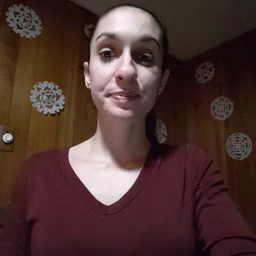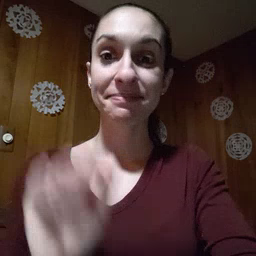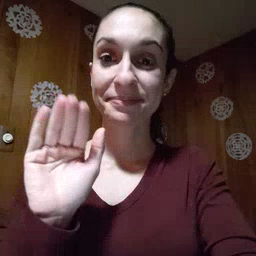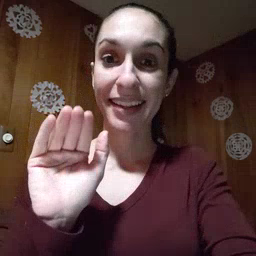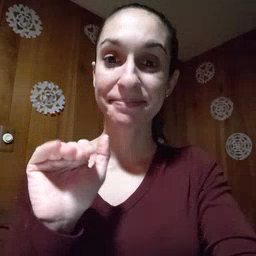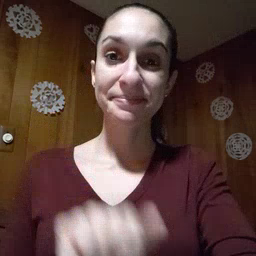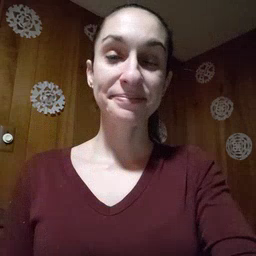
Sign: bye